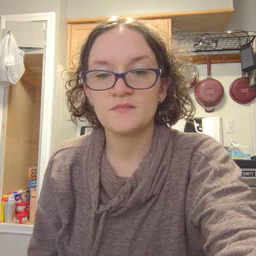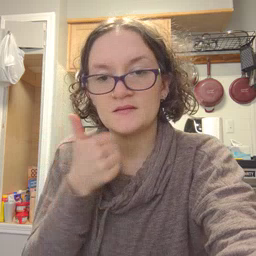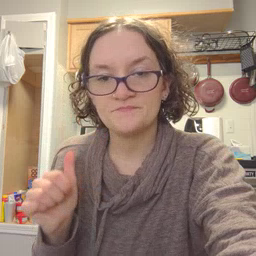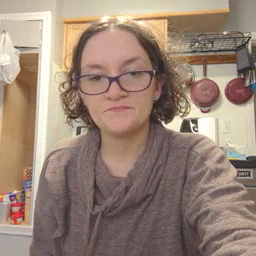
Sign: any